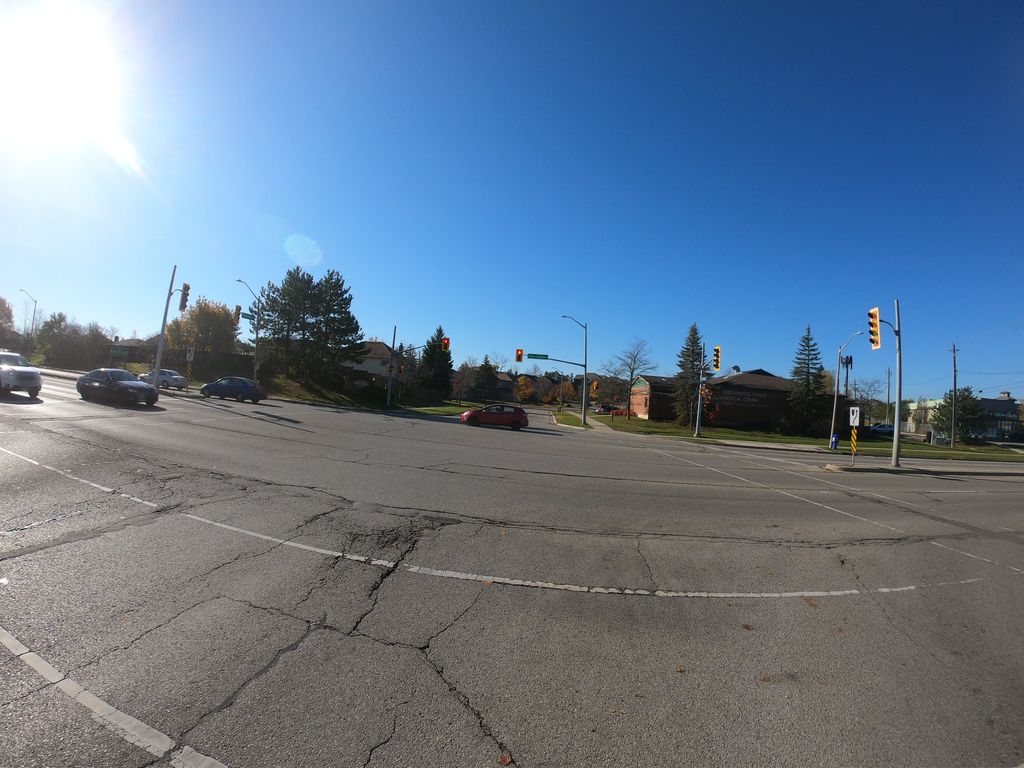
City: kitchener-waterloo